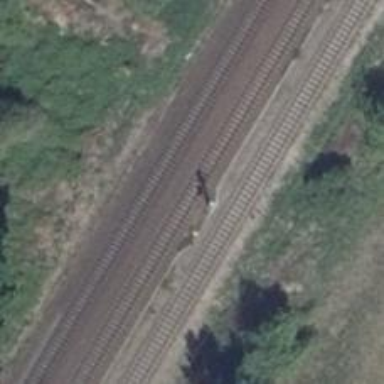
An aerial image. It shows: Railway signal.